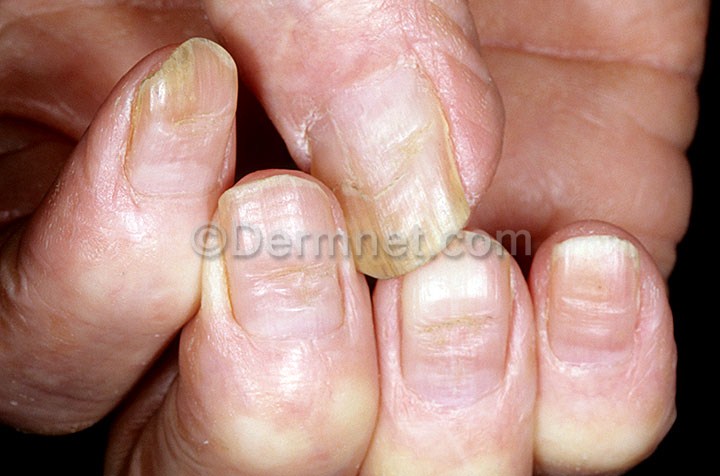
Disease: Nail Fungus and other Nail Disease